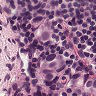
Metastatic tissue present: yes